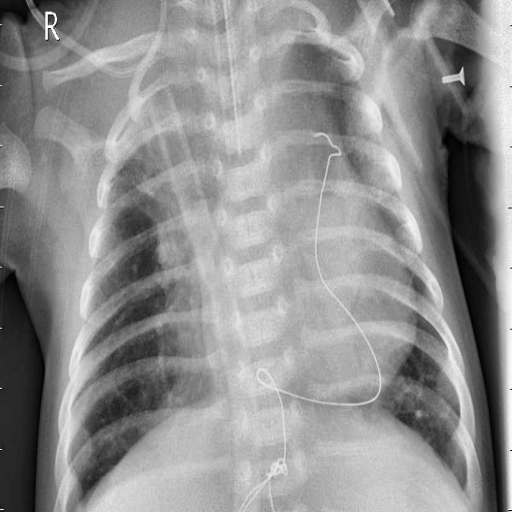
Finding: PNEUMONIA